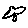
Label: bird